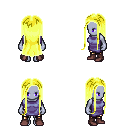
a pixel art fantasy rpg character, female body template, dark elf, purple skin, chain tabard jacket, gold greaves, gold extra-long hairstyle, maroon shoes, four views (front, back, left, right), 2x2 character sprite sheet, small pixel art, hard edges, no anti-aliasing